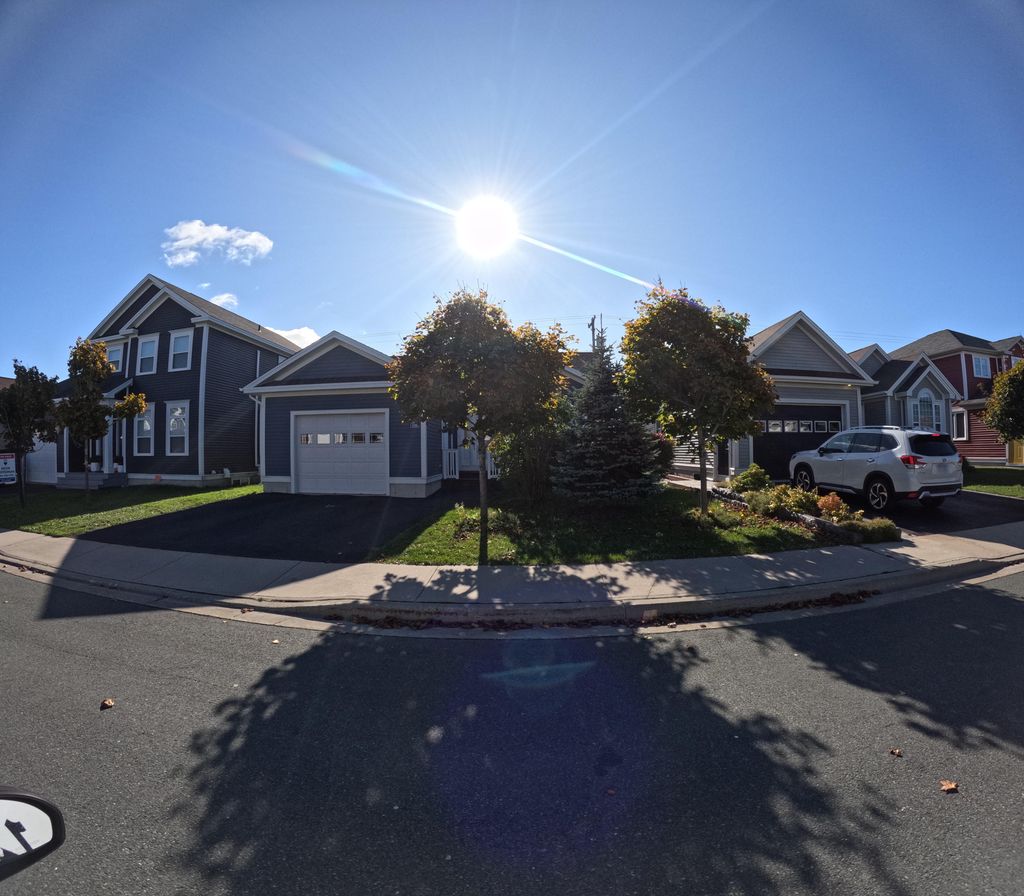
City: st_johns